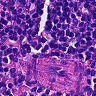
Metastatic tissue present: no